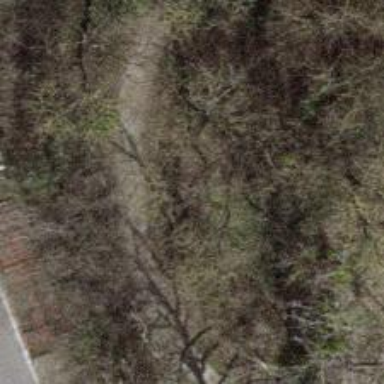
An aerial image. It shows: Footway with surface of fine gravel.